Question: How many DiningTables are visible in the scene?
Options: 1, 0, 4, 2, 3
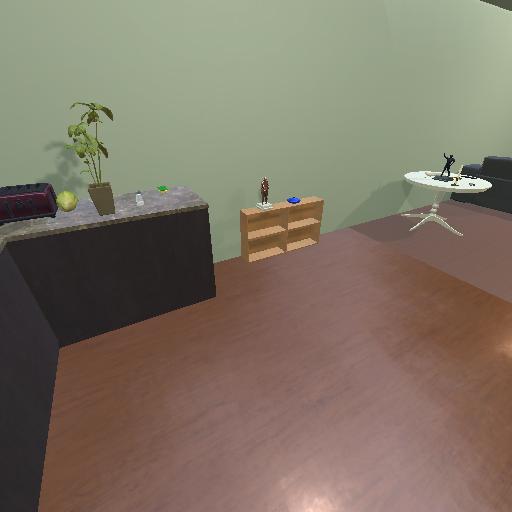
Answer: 1